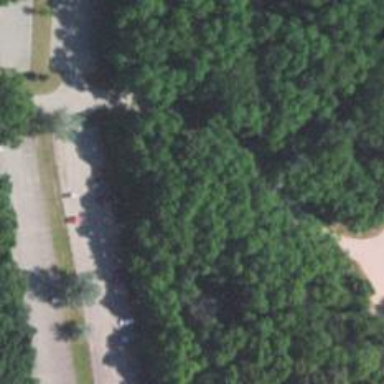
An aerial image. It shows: Natural path.